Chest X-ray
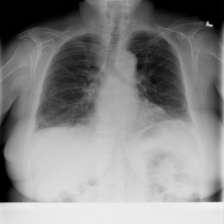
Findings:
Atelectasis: negative
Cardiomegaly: negative
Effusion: negative
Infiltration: negative
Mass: negative
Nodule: negative
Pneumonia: negative
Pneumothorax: negative
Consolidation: negative
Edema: negative
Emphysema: negative
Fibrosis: negative
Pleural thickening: negative
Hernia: negative